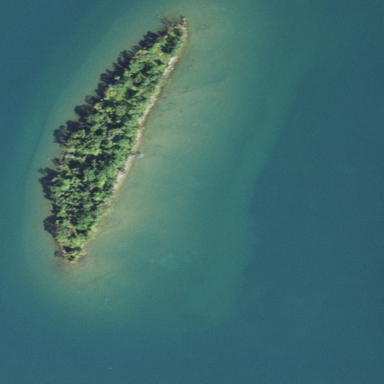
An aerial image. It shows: Islet.